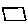
Label: square